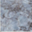
Piece: xx